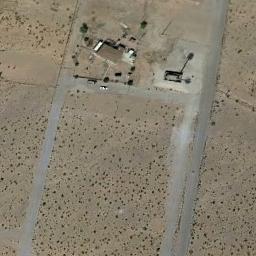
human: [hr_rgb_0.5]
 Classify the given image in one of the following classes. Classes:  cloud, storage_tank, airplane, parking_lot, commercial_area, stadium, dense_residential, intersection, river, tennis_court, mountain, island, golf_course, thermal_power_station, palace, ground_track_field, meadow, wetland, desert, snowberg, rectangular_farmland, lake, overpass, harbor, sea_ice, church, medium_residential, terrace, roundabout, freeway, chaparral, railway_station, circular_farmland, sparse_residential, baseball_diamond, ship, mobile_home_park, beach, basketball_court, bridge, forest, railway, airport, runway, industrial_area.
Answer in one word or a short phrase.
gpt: sparse_residential